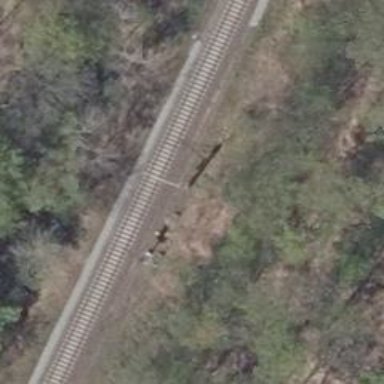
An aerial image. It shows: Railway signal.